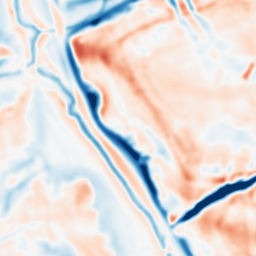
Category: multiscale
Decomposition family: dog_multiscale
Decomposition parameters: sigma_ratio: 1.6
n_scales: 3
base_sigma: 2
Upsampling method: cubic_mitchell
Upsampling parameters: scale: 2
Upsampling scale: 2